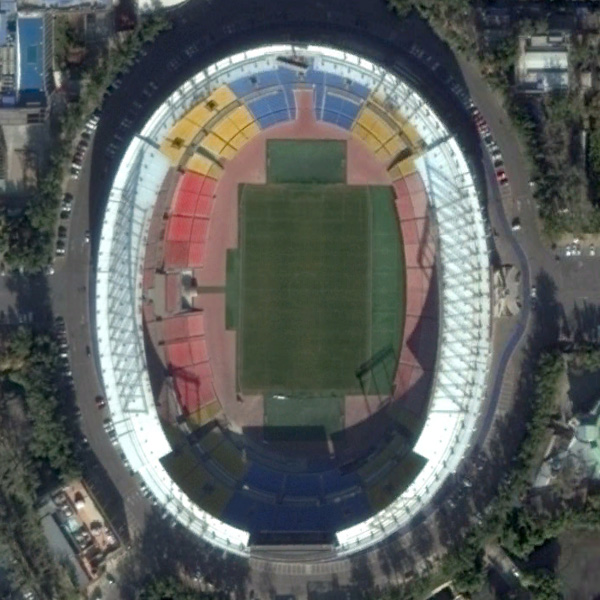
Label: Stadium